Question: I am trying to test the classes in my iOS app. I am trying to import the target 'Pickle' in my app that has all my classes into my testing target 'PickleTests' by adding 'import Pickle' to the top of my 'PickleTests.swift' testing file, but I keep getting an error. The error I keep receiving is: "Failed to import bridging header (path to bridging header)" (the path to the bridging header is shown in the error, not the parentheses). I have tried setting "Defines module" in my build settings for 'Pickle' target to "Yes", but it still doesn't work. I have also verified in the build settings that it has the correct path to the bridging header file. Any ideas as to how I can set up my testing? I am on Xcode 6.3.2. Please let me know if you need any additional info.

Open the image in a new tab to see it larger.
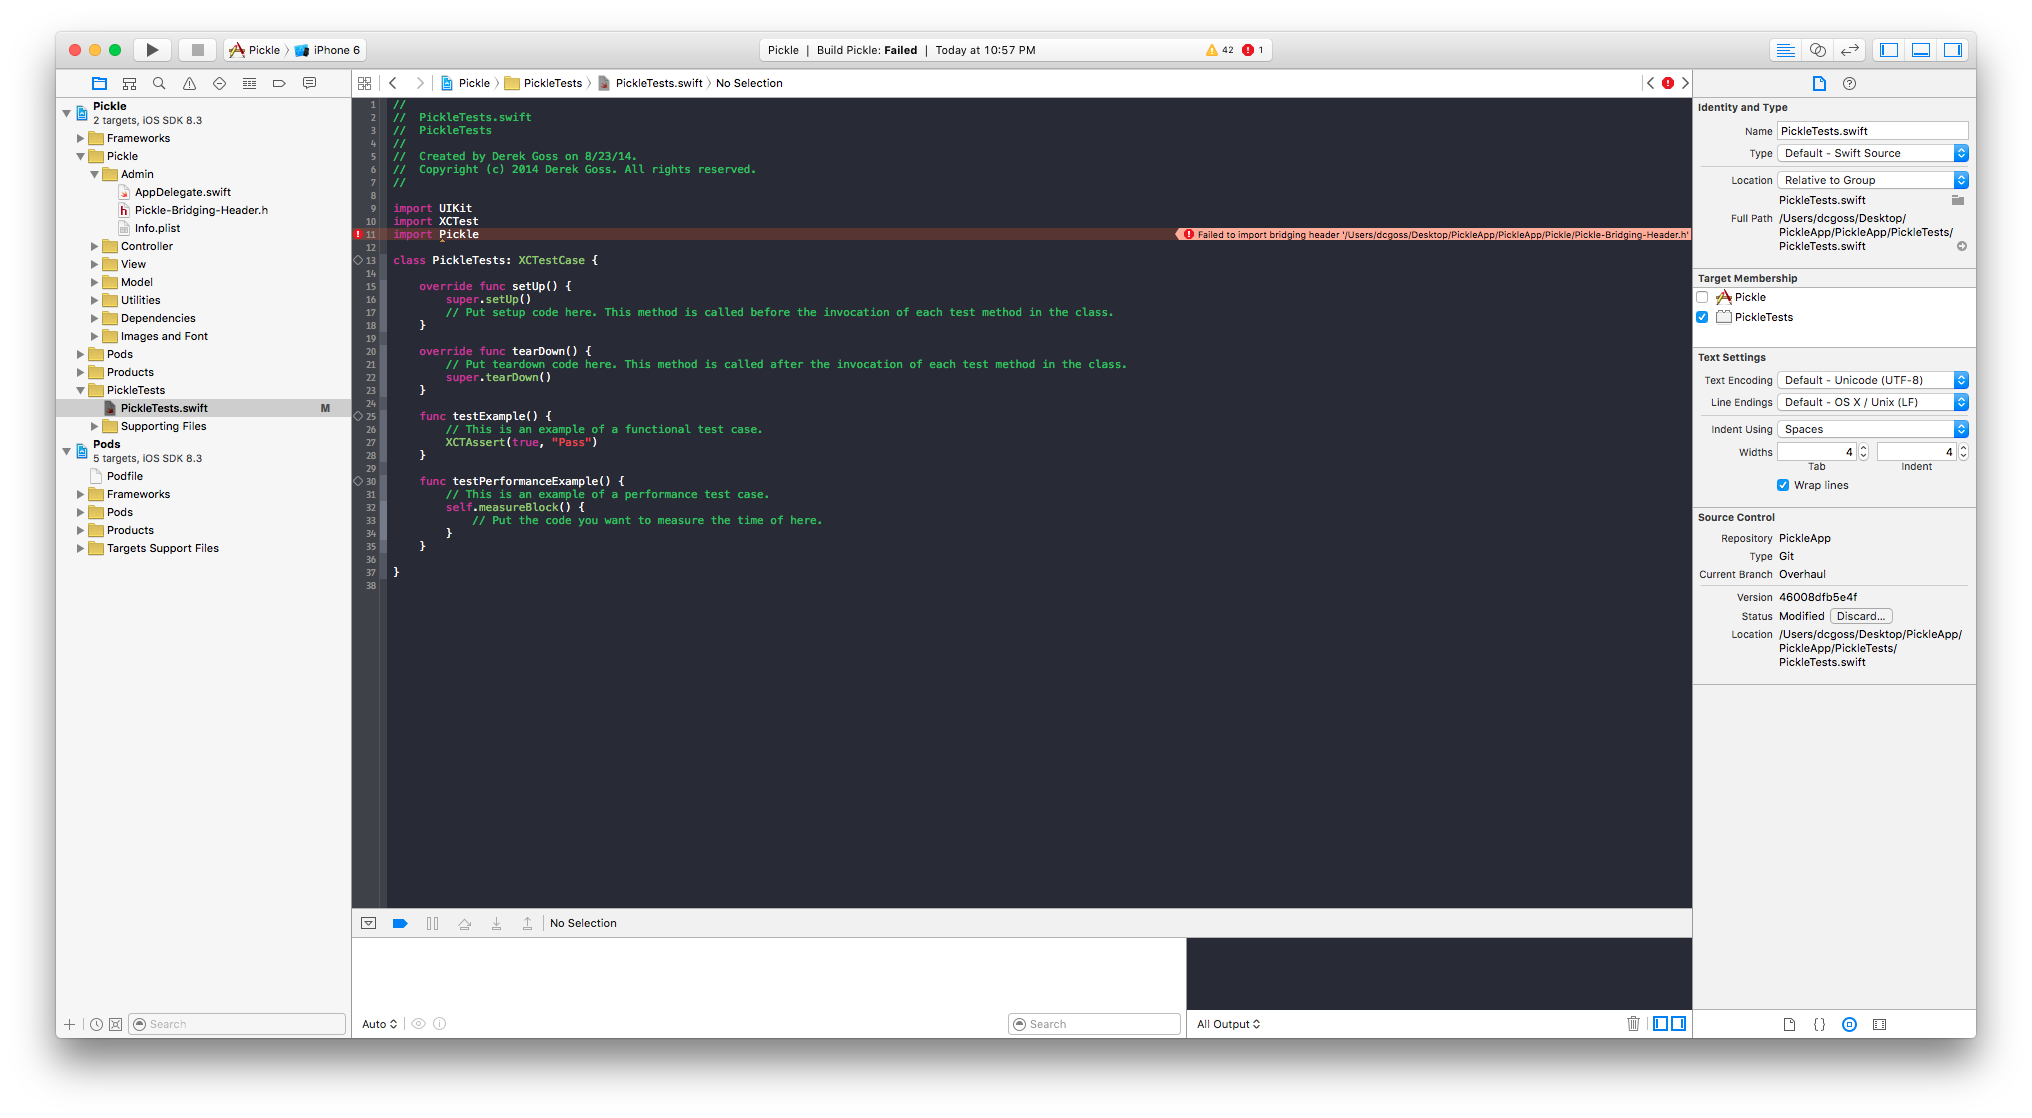
Answer: Many thanks to @matt for helping me with this one!
Right click on the images and open them in a new tab to see them larger.
As discussed on <URL>. There you will see your 'Configurations' settings:
You will also notice that there are two targets in the config settings, and that your Testing Target config settings will be set to none while your Main Target will be linked to the Cocoapods. The fix lies in changing that 'None' value next to the Testing Target to the same thing that the Main Target has:
So now they are both linked to the Cocoapods. Making sure your main target has 'Defines module' set to 'Yes' in its 'Build Settings', build your project and the error in the testing files should go away.
Also, after I did this fix I encountered another error where the linker was throwing an error complaining about missing a library in my testing target. This missing library was another dependency I had in my project, and I solved this error by making sure all of my dependencies that were linked in my Main Target's 'Link Binary with Libraries' in its 'Build Phases' settings were copied over to the Testing Target's 'Link Binary with Libraries' in its 'Build Phases' settings.